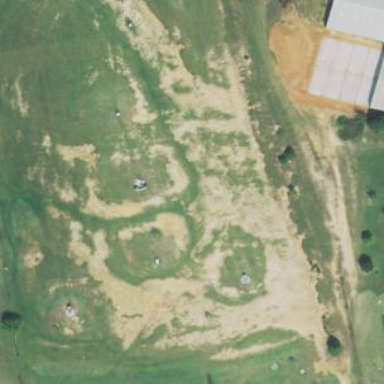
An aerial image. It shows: Driving range for golf on grass.